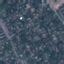
Land use / land cover: Residential